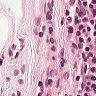
Metastatic tissue present: no